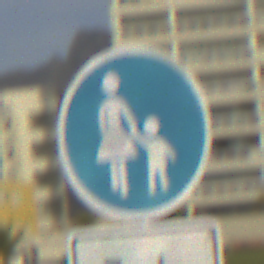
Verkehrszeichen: Gehweg
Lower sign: HinweisDurchVerbaleAngabe2
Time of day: MorningAfternoon
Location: Outdoor (Suburban)
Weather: PartlyCloudy
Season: NotSpecified
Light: Natural